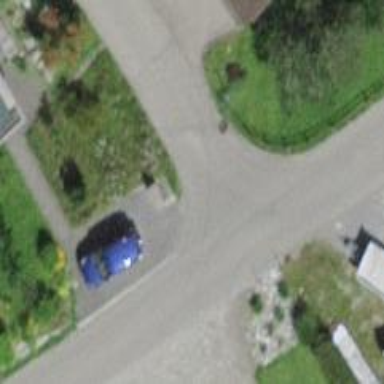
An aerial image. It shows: Residential road with asphalt surface and no sidewalk.